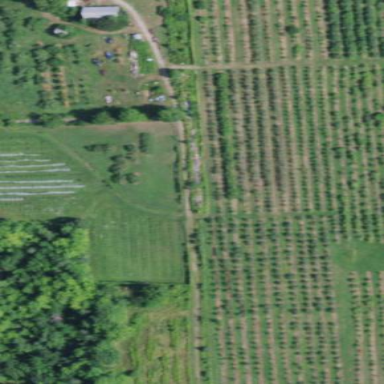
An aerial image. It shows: Orchard.